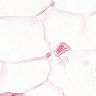
Metastatic tissue present: no